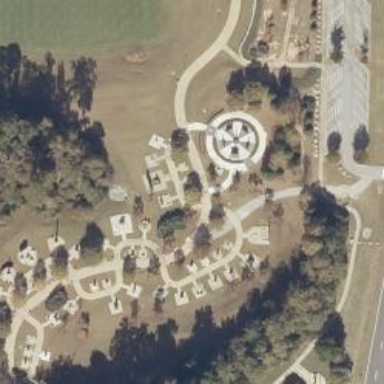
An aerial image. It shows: Historic memorial.